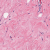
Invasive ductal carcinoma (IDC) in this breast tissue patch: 0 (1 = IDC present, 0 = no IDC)